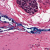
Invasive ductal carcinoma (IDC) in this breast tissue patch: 0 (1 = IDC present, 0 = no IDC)